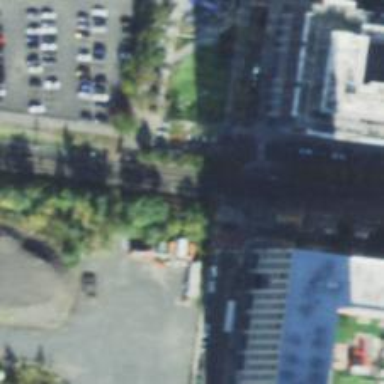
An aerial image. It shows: Light rail electrified with contact line.